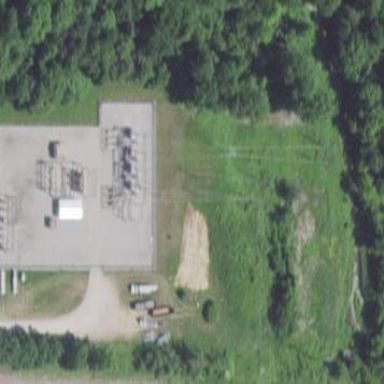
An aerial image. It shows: Distribution level power substation enclosed by fence.